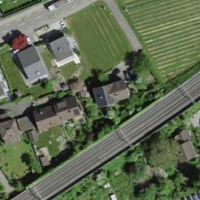
EUNIS habitat code: 55
Species observed at this site:
Aegopodium podagraria
Pica pica
Corvus corone
Vinca major
Tanacetum parthenium